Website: walmart
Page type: cart
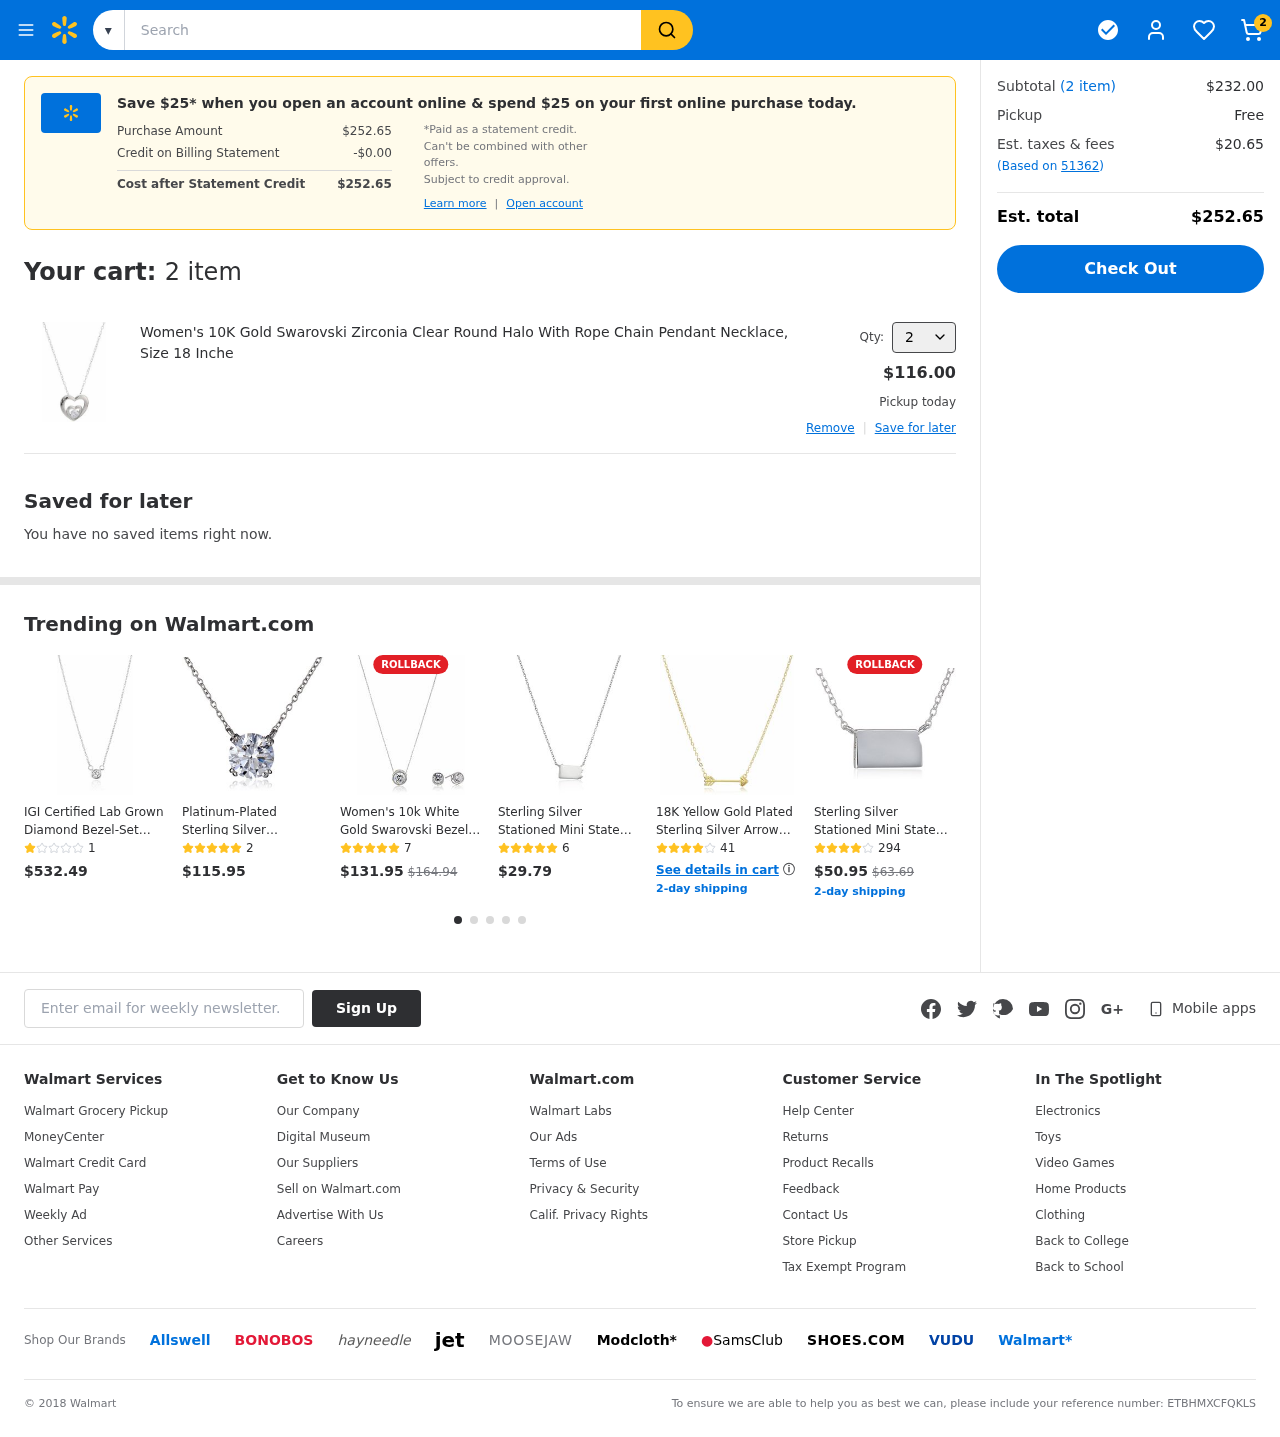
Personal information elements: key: PII_EMAIL
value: jordanrobertson@gmail.com
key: PII_POSTCODE
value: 51362
Product elements: key: PRODUCT1_NAME
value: Women's 10K Gold Swarovski Zirconia Clear Round Halo With Rope Chain Pendant Necklace, Size 18 Inche
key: PRODUCT1_PRICE
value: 116
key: PRODUCT1_QUANTITY
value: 2
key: PRODUCT2_NAME
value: IGI Certified Lab Grown Diamond Bezel-Set Necklace in 14k White Gold (3/4 CT.TW, I-J Color, SI1-SI2
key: PRODUCT2_NUM_RATINGS
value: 1
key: PRODUCT2_PRICE
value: $532.49
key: PRODUCT3_NAME
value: Platinum-Plated Sterling Silver Swarovski Zirconia 3 ct Round Solitaire Pendant
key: PRODUCT3_NUM_RATINGS
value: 2
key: PRODUCT3_PRICE
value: $115.95
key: PRODUCT4_NAME
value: Women's 10k White Gold Swarovski Bezel Stud Earrings and Necklace Set, One Size
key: PRODUCT4_NUM_RATINGS
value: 7
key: PRODUCT4_PRICE
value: $131.95
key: PRODUCT4_ORIGINAL_PRICE
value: $164.94
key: PRODUCT5_NAME
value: Sterling Silver Stationed Mini State Pennsylvania Pendant Necklace, 16"+2" Extender
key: PRODUCT5_NUM_RATINGS
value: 6
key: PRODUCT5_PRICE
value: $29.79
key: PRODUCT6_NAME
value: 18K Yellow Gold Plated Sterling Silver Arrow Pendant Necklace, 18"
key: PRODUCT6_NUM_RATINGS
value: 41
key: PRODUCT7_NAME
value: Sterling Silver Stationed Mini State Kansas Pendant Necklace, 16"+2" Extender
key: PRODUCT7_NUM_RATINGS
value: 294
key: PRODUCT7_PRICE
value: $50.95
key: PRODUCT7_ORIGINAL_PRICE
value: $63.69
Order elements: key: ORDER_NUM_ITEMS
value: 2
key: ORDER_TOTAL
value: $252.65
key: ORDER_NUM_ITEMS
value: (2 item)
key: ORDER_NUM_ITEMS
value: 2 item
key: ORDER_SUBTOTAL
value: $232.00
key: ORDER_TAX
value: $20.65
Search elements: key: HEADER_SEARCH
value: Search